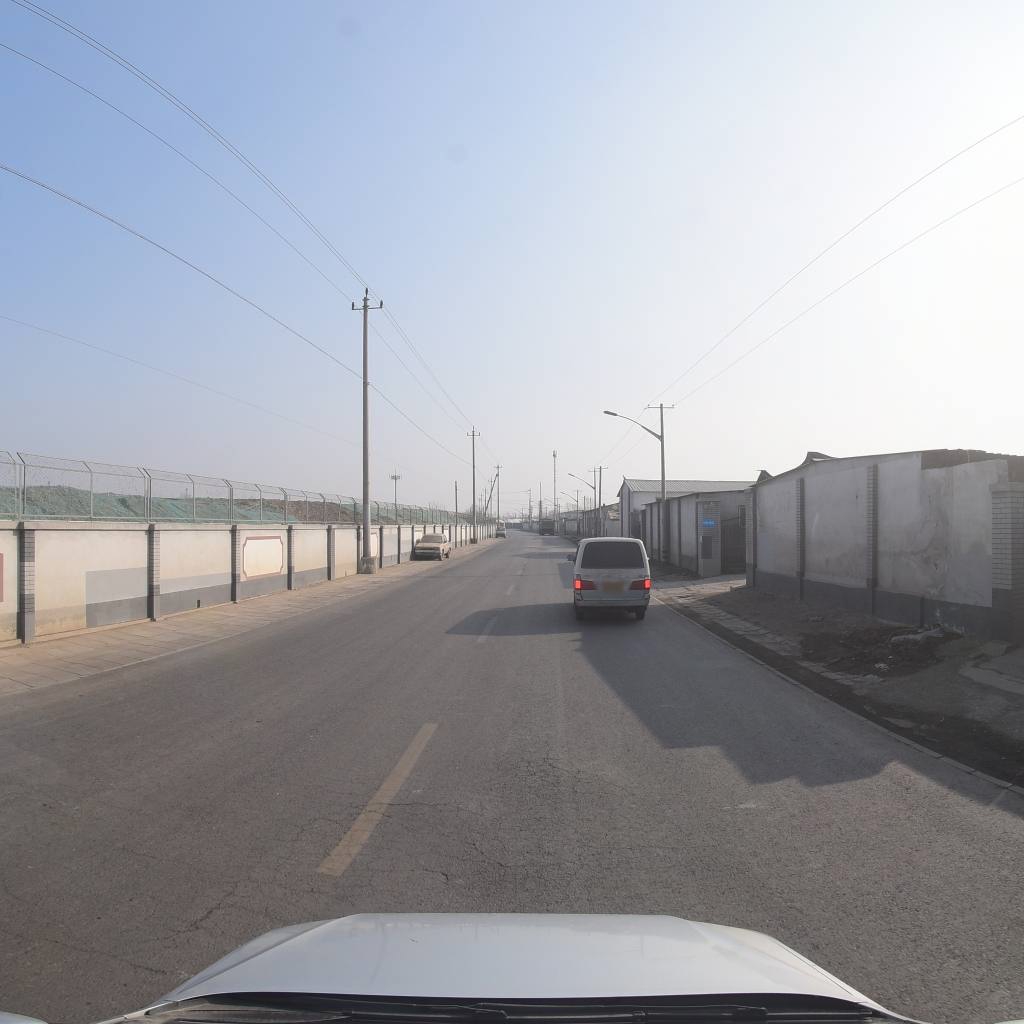
Region: Fengtai
Road damage annotations: alligator crack